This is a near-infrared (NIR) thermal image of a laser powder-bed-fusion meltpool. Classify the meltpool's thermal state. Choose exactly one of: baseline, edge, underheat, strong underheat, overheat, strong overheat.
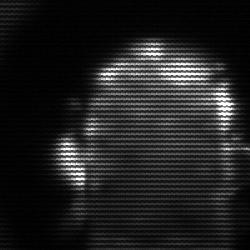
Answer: baseline